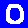
Digit: 0